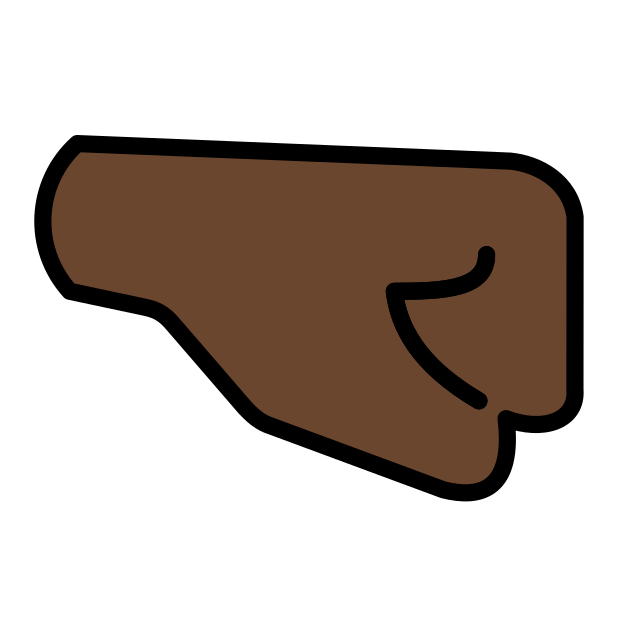
right-facing fist: dark skin tone